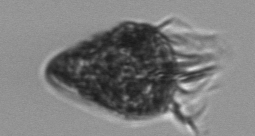
Label: Strombidium_morphotype2